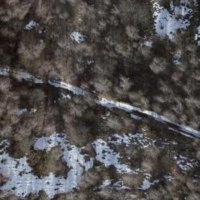
EUNIS habitat code: 44
Species observed at this site:
Corylus avellana